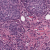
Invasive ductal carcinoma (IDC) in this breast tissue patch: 1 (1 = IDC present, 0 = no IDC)